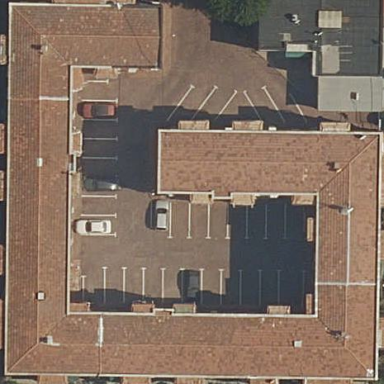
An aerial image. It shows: Residential building.